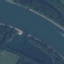
Land use / land cover: River